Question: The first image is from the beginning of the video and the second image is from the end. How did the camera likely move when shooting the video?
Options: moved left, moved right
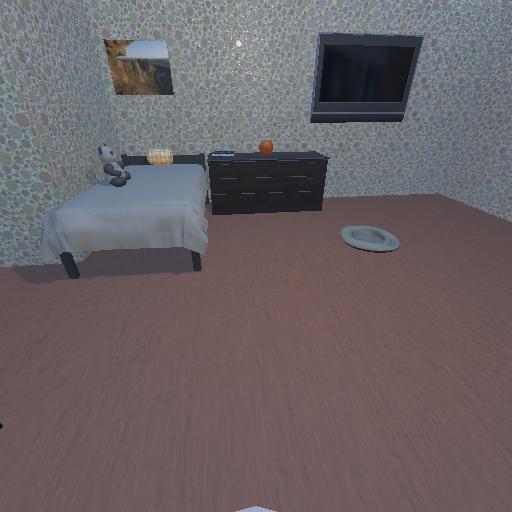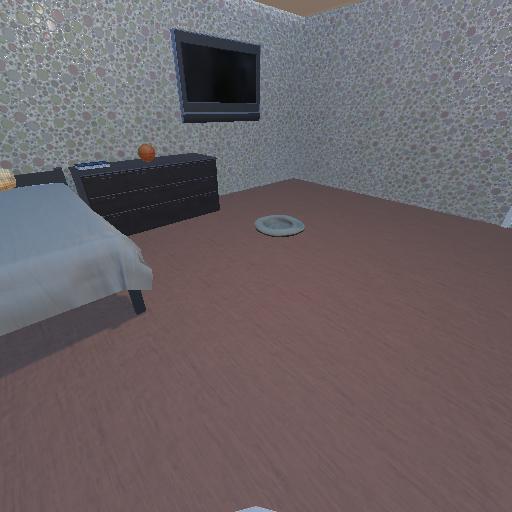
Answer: moved left